Question: i have written a few small apps in Eclipse/Android, so i am not totally new to the whole edi.
i created a few screens at my home ( a login screen and one or 2 more) and the application worked fine, now that i want to build the same screen at work i cant drag any text control onto the application page, it gives me teh below error and the screen stays blank? below is my XMl and error given :
'''
<?xml version="1.0" encoding="utf-8"?>
<RelativeLayout xmlns:tools="http://schemas.android.com/tools"
xmlns:android="http://schemas.android.com/apk/res/android"
android:layout_width="match_parent"
android:layout_height="match_parent"
tools:context=".LoginScreen" >
<EditText
android:id="@+id/textboxUserName"
android:layout_width="wrap_content"
android:layout_height="wrap_content"
android:layout_alignParentTop="true"
android:layout_centerHorizontal="true"
android:layout_marginTop="121dp"
android:ems="10"
android:hint="@string/blankstring"
android:text="@string/blankstring" />
<TextView
android:id="@+id/labelusername"
android:layout_width="wrap_content"
android:layout_height="wrap_content"
android:layout_alignBottom="@+id/textboxUserName"
android:layout_alignLeft="@+id/textboxUserName"
android:layout_marginBottom="39dp"
android:hint="@string/LblUsername"
android:text="@string/LblUsername"
android:textAppearance="?android:attr/textAppearanceLarge" />
<Button
android:id="@+id/btnLogin"
android:layout_width="wrap_content"
android:layout_height="wrap_content"
android:layout_alignLeft="@+id/passwordboxPassword"
android:layout_alignRight="@+id/passwordboxPassword"
android:layout_below="@+id/passwordboxPassword"
android:layout_marginTop="19dp"
android:focusable="false"
android:hint="@string/btnLogin"
android:text="@string/btnLogin" />
<TextView
android:id="@+id/labelpassword"
android:layout_width="wrap_content"
android:layout_height="wrap_content"
android:layout_alignLeft="@+id/textboxUserName"
android:layout_below="@+id/textboxUserName"
android:layout_marginTop="21dp"
android:hint="@string/LblPassword"
android:text="@string/LblPassword"
android:textAppearance="?android:attr/textAppearanceLarge" />
<requestFocus />
<EditText
android:id="@+id/passwordboxPassword"
android:layout_width="wrap_content"
android:layout_height="wrap_content"
android:layout_alignLeft="@+id/labelpassword"
android:layout_below="@+id/labelpassword"
android:ems="10"
android:hint="@string/blankstring"
android:inputType="textPassword"
android:text="@string/blankstring" >
</EditText>
<TextView
android:id="@+id/lblnewuser"
android:layout_width="wrap_content"
android:layout_height="wrap_content"
android:layout_below="@+id/btngooglelogin"
android:layout_centerHorizontal="true"
android:layout_marginTop="51dp"
android:text="@string/lblNewUser"
android:textAppearance="?android:attr/textAppearanceLarge" />
<Button
android:id="@+id/btnRegister"
android:layout_width="wrap_content"
android:layout_height="wrap_content"
android:layout_alignLeft="@+id/btnLogin"
android:layout_alignRight="@+id/btnLogin"
android:layout_below="@+id/lblnewuser"
android:layout_marginTop="11dp"
android:text="@string/btnRegister" />
<ImageView
android:id="@+id/imageView1"
android:layout_width="wrap_content"
android:layout_height="wrap_content"
android:layout_above="@+id/labelusername"
android:layout_alignParentRight="true"
android:layout_alignParentTop="true"
android:contentDescription="@string/blankstring"
android:src="@drawable/logo" />
<ImageButton
android:id="@+id/btnfacebooklogin"
android:layout_width="wrap_content"
android:layout_height="wrap_content"
android:layout_above="@+id/lblnewuser"
android:layout_marginRight="24dp"
android:layout_toLeftOf="@+id/imageView1"
android:background="@android:color/transparent"
android:contentDescription="@string/blankstring"
android:src="@drawable/facebookloginicon" />
<ImageButton
android:id="@+id/btngooglelogin"
android:layout_width="wrap_content"
android:layout_height="wrap_content"
android:layout_alignRight="@+id/labelpassword"
android:layout_below="@+id/btnLogin"
android:layout_marginRight="24dp"
android:layout_marginTop="15dp"
android:background="@android:color/transparent"
android:contentDescription="@string/blankstring"
android:scaleType="fitCenter"
android:src="@drawable/gplusloginpiclarge" />
</RelativeLayout>
'''
and the error is :
'''
java.lang.NoSuchMethodError: java.lang.System.arraycopy([CI[CII)V
at android.text.SpannableStringBuilder.getChars(SpannableStringBuilder.java:916)
at android.text.TextUtils.getChars(TextUtils.java:79)
at android.text.method.ReplacementTransformationMethod$ReplacementCharSequence.getChars(ReplacementTransformationMethod.java:151)
at android.text.TextUtils.getChars(TextUtils.java:79)
at android.text.MeasuredText.setPara(MeasuredText.java:106)
at android.text.StaticLayout.generate(StaticLayout.java:239)
at android.text.DynamicLayout.reflow(DynamicLayout.java:284)
at android.text.DynamicLayout.<init>(DynamicLayout.java:170)
at android.widget.TextView.makeSingleLayout(TextView.java:6134)
at android.widget.TextView.makeNewLayout(TextView.java:6032)
at android.widget.TextView.onMeasure(TextView.java:6389)
at android.view.View.measure(View.java:16648)
at android.widget.RelativeLayout.measureChildHorizontal(RelativeLayout.java:719)
at android.widget.RelativeLayout.onMeasure(RelativeLayout.java:455)
at android.view.View.measure(View.java:16648)
at android.view.ViewGroup.measureChildWithMargins(ViewGroup.java:5125)
at android.widget.FrameLayout.onMeasure(FrameLayout.java:310)
at android.view.View.measure(View.java:16648)
at android.view.ViewGroup.measureChildWithMargins(ViewGroup.java:5125)
at com.android.internal.widget.ActionBarOverlayLayout.onMeasure(ActionBarOverlayLayout.java:337)
at android.view.View.measure(View.java:16648)
at android.view.ViewGroup.measureChildWithMargins(ViewGroup.java:5125)
at android.widget.LinearLayout.measureChildBeforeLayout(LinearLayout.java:1404)
at android.widget.LinearLayout.measureHorizontal(LinearLayout.java:1052)
at android.widget.LinearLayout.onMeasure(LinearLayout.java:590)
at android.view.View.measure(View.java:16648)
at android.view.ViewGroup.measureChildWithMargins(ViewGroup.java:5125)
at android.widget.LinearLayout.measureChildBeforeLayout(LinearLayout.java:1404)
at android.widget.LinearLayout.measureVertical(LinearLayout.java:695)
at android.widget.LinearLayout.onMeasure(LinearLayout.java:588)
at android.view.View.measure(View.java:16648)
at android.widget.LinearLayout.measureVertical(LinearLayout.java:847)
at android.widget.LinearLayout.onMeasure(LinearLayout.java:588)
at android.view.View.measure(View.java:16648)
at com.android.layoutlib.bridge.impl.RenderSessionImpl.measureView(RenderSessionImpl.java:619)
at com.android.layoutlib.bridge.impl.RenderSessionImpl.render(RenderSessionImpl.java:519)
at com.android.layoutlib.bridge.Bridge.createSession(Bridge.java:339)
at com.android.ide.common.rendering.LayoutLibrary.createSession(LayoutLibrary.java:332)
at com.android.ide.eclipse.adt.internal.editors.layout.gle2.RenderService.createRenderSession(RenderService.java:517)
at com.android.ide.eclipse.adt.internal.editors.layout.gle2.GraphicalEditorPart.renderWithBridge(GraphicalEditorPart.java:1584)
at com.android.ide.eclipse.adt.internal.editors.layout.gle2.GraphicalEditorPart.recomputeLayout(GraphicalEditorPart.java:1309)
at com.android.ide.eclipse.adt.internal.editors.layout.gle2.GraphicalEditorPart.onXmlModelChanged(GraphicalEditorPart.java:1267)
at com.android.ide.eclipse.adt.internal.editors.layout.LayoutEditorDelegate.delegateXmlModelChanged(LayoutEditorDelegate.java:402)
at com.android.ide.eclipse.adt.internal.editors.common.CommonXmlEditor.xmlModelChanged(CommonXmlEditor.java:329)
at com.android.ide.eclipse.adt.internal.editors.AndroidXmlEditor$XmlModelStateListener.modelChanged(AndroidXmlEditor.java:1653)
at com.android.ide.eclipse.adt.internal.editors.AndroidXmlEditor.wrapEditXmlModel(AndroidXmlEditor.java:1114)
at com.android.ide.eclipse.adt.internal.editors.AndroidXmlEditor.wrapUndoEditXmlModel(AndroidXmlEditor.java:1190)
at com.android.ide.eclipse.adt.internal.editors.layout.gle2.MoveGesture.drop(MoveGesture.java:396)
at com.android.ide.eclipse.adt.internal.editors.layout.gle2.GestureManager$CanvasDropListener.drop(GestureManager.java:679)
at org.eclipse.swt.dnd.DNDListener.handleEvent(DNDListener.java:91)
at org.eclipse.swt.widgets.EventTable.sendEvent(EventTable.java:84)
at org.eclipse.swt.widgets.Display.sendEvent(Display.java:4353)
at org.eclipse.swt.widgets.Widget.sendEvent(Widget.java:1061)
at org.eclipse.swt.widgets.Widget.sendEvent(Widget.java:1085)
at org.eclipse.swt.widgets.Widget.sendEvent(Widget.java:1070)
at org.eclipse.swt.widgets.Widget.notifyListeners(Widget.java:782)
at org.eclipse.swt.dnd.DropTarget.Drop(DropTarget.java:456)
at org.eclipse.swt.dnd.DropTarget.Drop_64(DropTarget.java:392)
at org.eclipse.swt.dnd.DropTarget$3.method6(DropTarget.java:260)
at org.eclipse.swt.internal.ole.win32.COMObject.callback6(COMObject.java:119)
at org.eclipse.swt.internal.ole.win32.COM.DoDragDrop(Native Method)
at org.eclipse.swt.dnd.DragSource.drag(DragSource.java:363)
at org.eclipse.swt.dnd.DragSource.access$0(DragSource.java:289)
at org.eclipse.swt.dnd.DragSource$1.handleEvent(DragSource.java:172)
at org.eclipse.swt.widgets.EventTable.sendEvent(EventTable.java:84)
at org.eclipse.swt.widgets.Display.sendEvent(Display.java:4353)
at org.eclipse.swt.widgets.Widget.sendEvent(Widget.java:1061)
at org.eclipse.swt.widgets.Display.runDeferredEvents(Display.java:4172)
at org.eclipse.swt.widgets.Display.readAndDispatch(Display.java:3761)
at org.eclipse.e4.ui.internal.workbench.swt.PartRenderingEngine$9.run(PartRenderingEngine.java:1151)
at org.eclipse.core.databinding.observable.Realm.runWithDefault(Realm.java:332)
at org.eclipse.e4.ui.internal.workbench.swt.PartRenderingEngine.run(PartRenderingEngine.java:1032)
at org.eclipse.e4.ui.internal.workbench.E4Workbench.createAndRunUI(E4Workbench.java:148)
at org.eclipse.ui.internal.Workbench$5.run(Workbench.java:636)
at org.eclipse.core.databinding.observable.Realm.runWithDefault(Realm.java:332)
at org.eclipse.ui.internal.Workbench.createAndRunWorkbench(Workbench.java:579)
at org.eclipse.ui.PlatformUI.createAndRunWorkbench(PlatformUI.java:150)
at org.eclipse.ui.internal.ide.application.IDEApplication.start(IDEApplication.java:135)
at org.eclipse.equinox.internal.app.EclipseAppHandle.run(EclipseAppHandle.java:196)
at org.eclipse.core.runtime.internal.adaptor.EclipseAppLauncher.runApplication(EclipseAppLauncher.java:134)
at org.eclipse.core.runtime.internal.adaptor.EclipseAppLauncher.start(EclipseAppLauncher.java:104)
at org.eclipse.core.runtime.adaptor.EclipseStarter.run(EclipseStarter.java:382)
at org.eclipse.core.runtime.adaptor.EclipseStarter.run(EclipseStarter.java:236)
at sun.reflect.NativeMethodAccessorImpl.invoke0(Native Method)
at sun.reflect.NativeMethodAccessorImpl.invoke(Unknown Source)
at sun.reflect.DelegatingMethodAccessorImpl.invoke(Unknown Source)
at java.lang.reflect.Method.invoke(Unknown Source)
at org.eclipse.equinox.launcher.Main.invokeFramework(Main.java:648)
at org.eclipse.equinox.launcher.Main.basicRun(Main.java:603)
at org.eclipse.equinox.launcher.Main.run(Main.java:1465)
at org.eclipse.equinox.launcher.Main.main(Main.java:1438)
'''
and my screen is blank as seen i picture below :

am I missing a reference?? should I install something else? I have no idea what is wrong here, and obviously I can upload the app to my phone but it crashes immediately
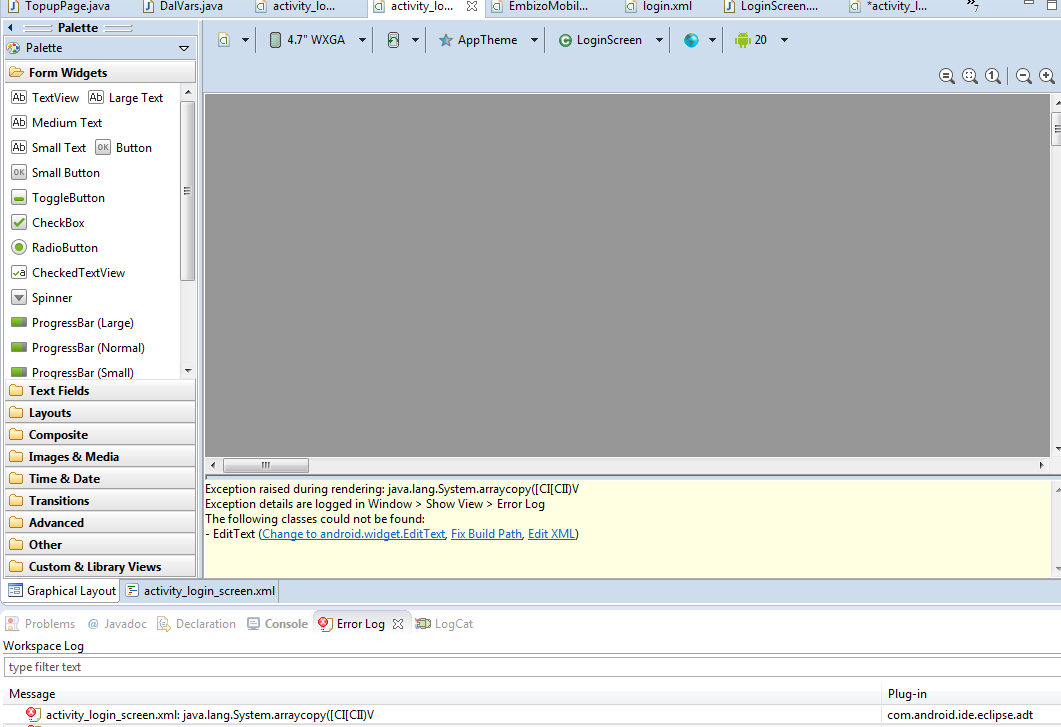
Answer: Click on the green Android icon ("Android version to use when rendering layouts in Eclipse") and select API 19: Android 4.4.2 instead of API 20: Android 4.4W. This will fix the problem.
Please check <URL> too